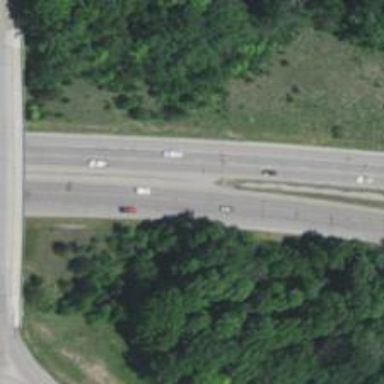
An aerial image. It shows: This image shows trunk highway that functions as expressway.